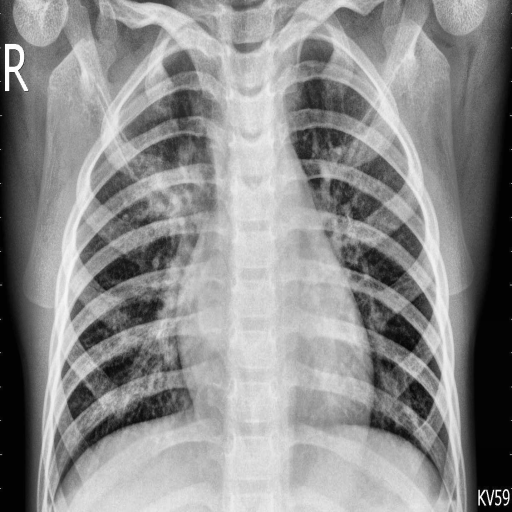
Finding: PNEUMONIA